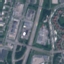
Label: Highway